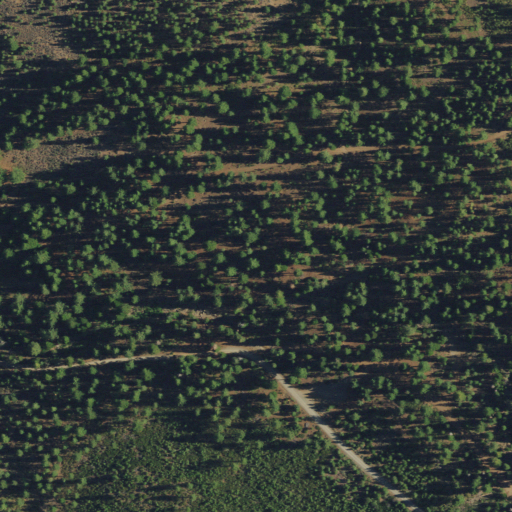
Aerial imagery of valley in California named Dark Canyon containing evergreen forest, shrub, and grassland